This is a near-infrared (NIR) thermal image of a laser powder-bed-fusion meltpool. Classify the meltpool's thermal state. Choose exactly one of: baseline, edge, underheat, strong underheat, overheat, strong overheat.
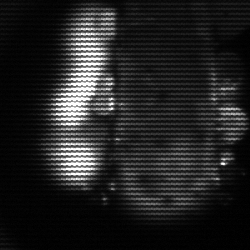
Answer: strong underheat